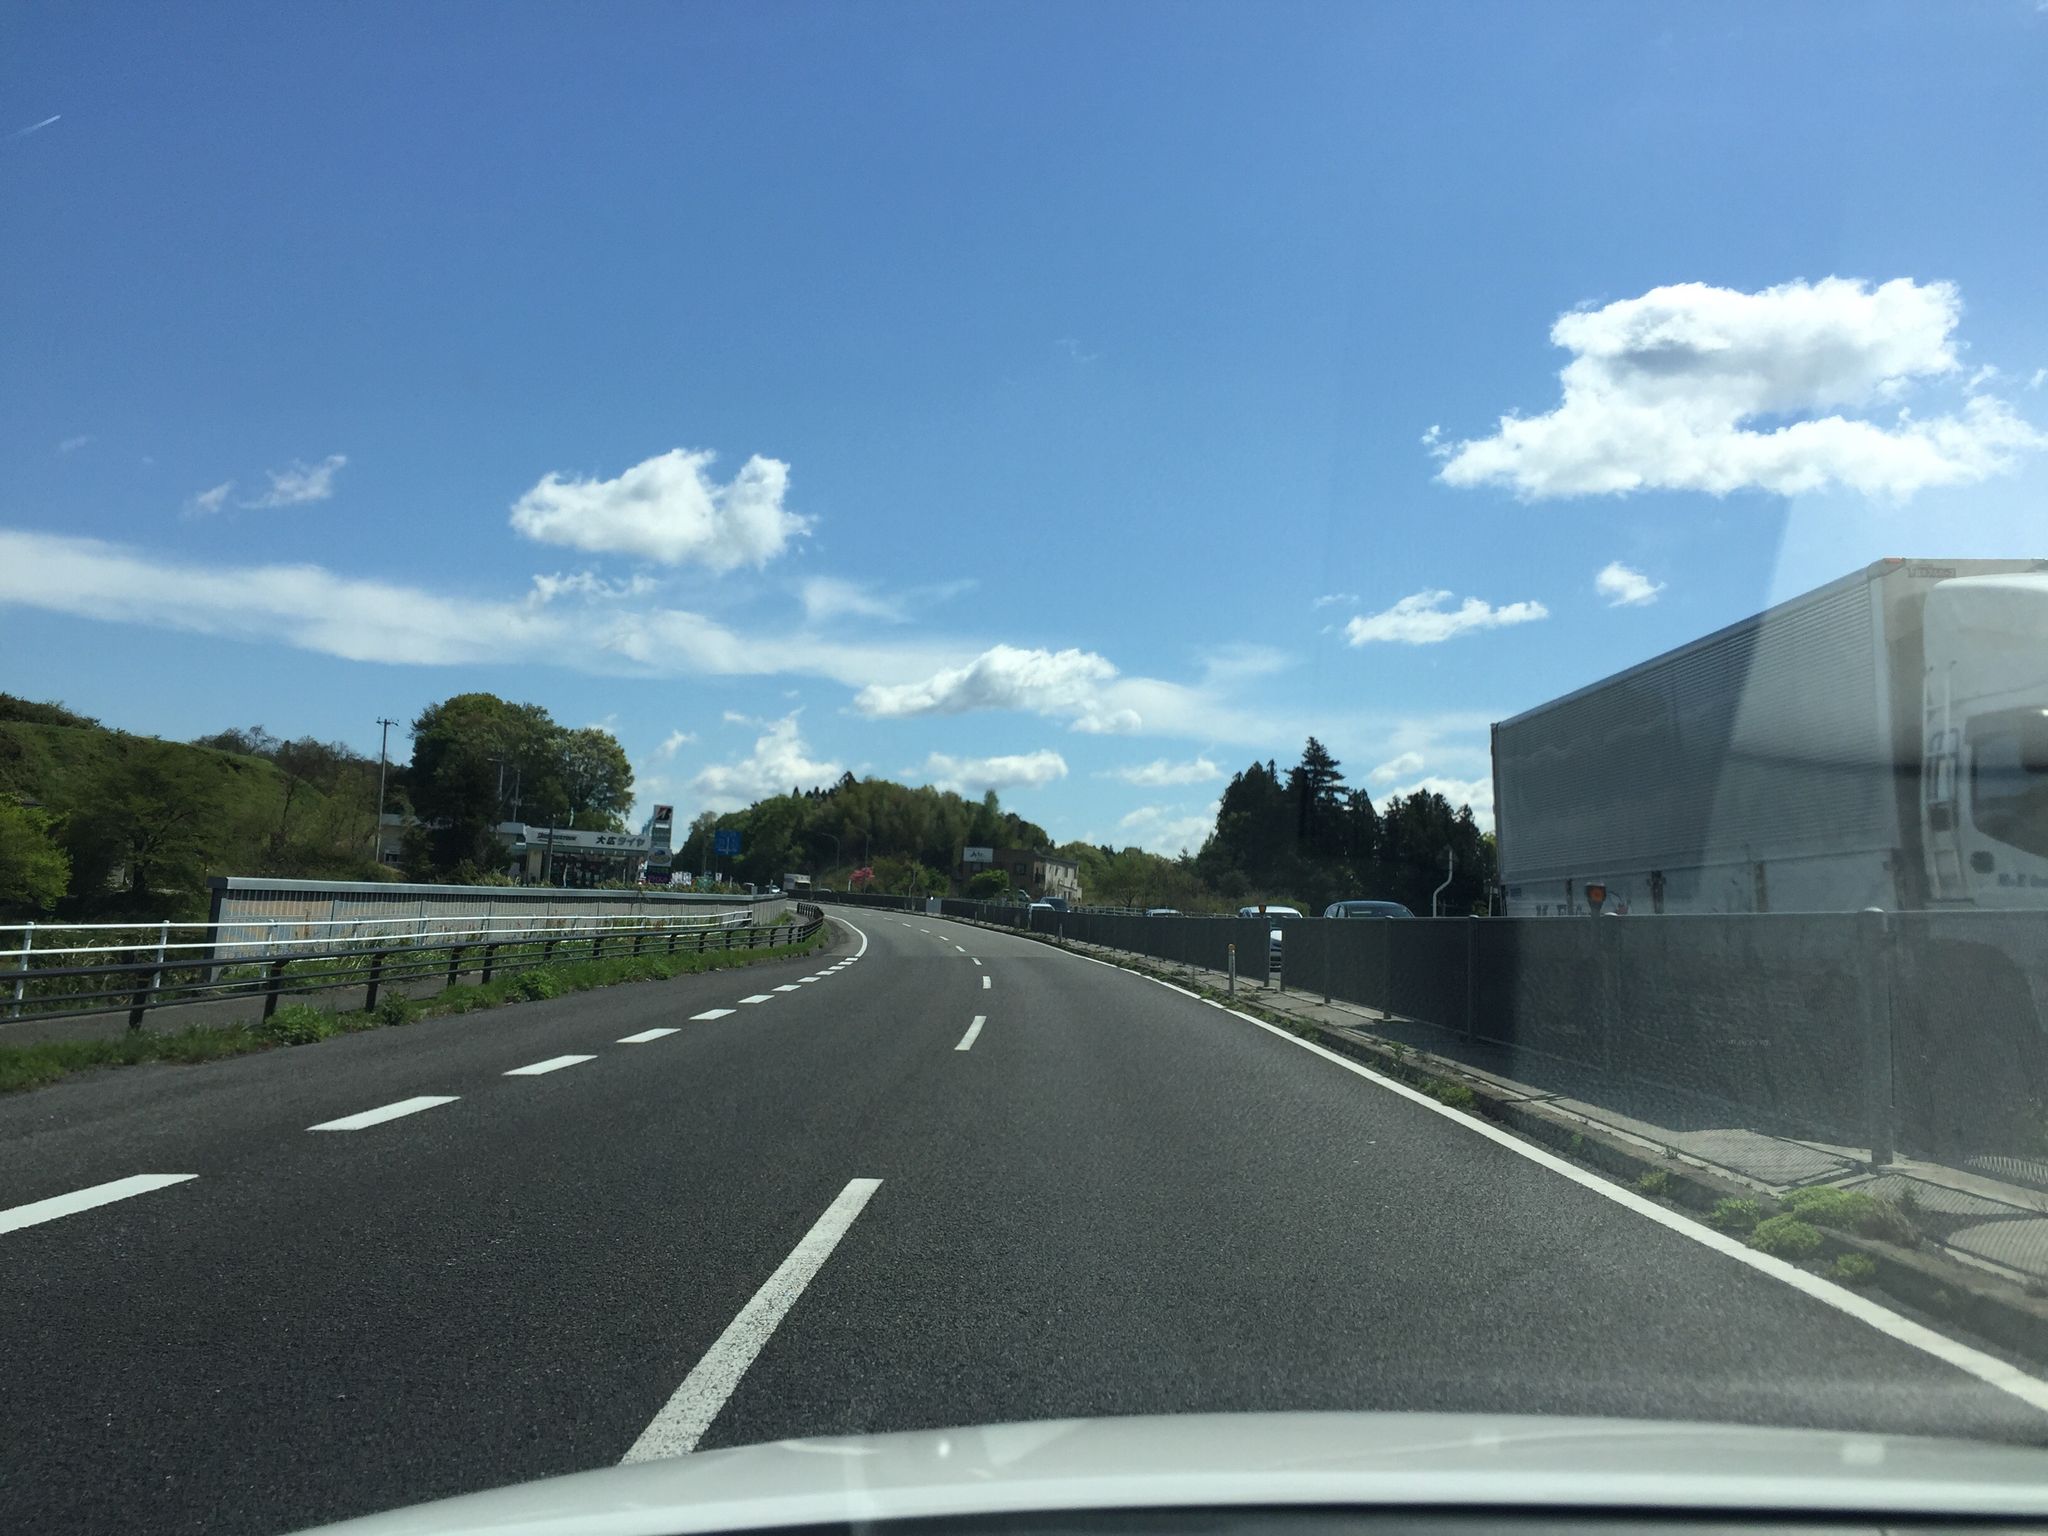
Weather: cloudy
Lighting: day
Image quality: good
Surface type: driving surface
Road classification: trunk
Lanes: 2.0
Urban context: suburban or peri-urban
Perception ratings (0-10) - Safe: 0.62, Lively: 1.25, Beautiful: 4.79, Boring: 7.19, Depressing: 7.5, Wealthy: 3.2